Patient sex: M
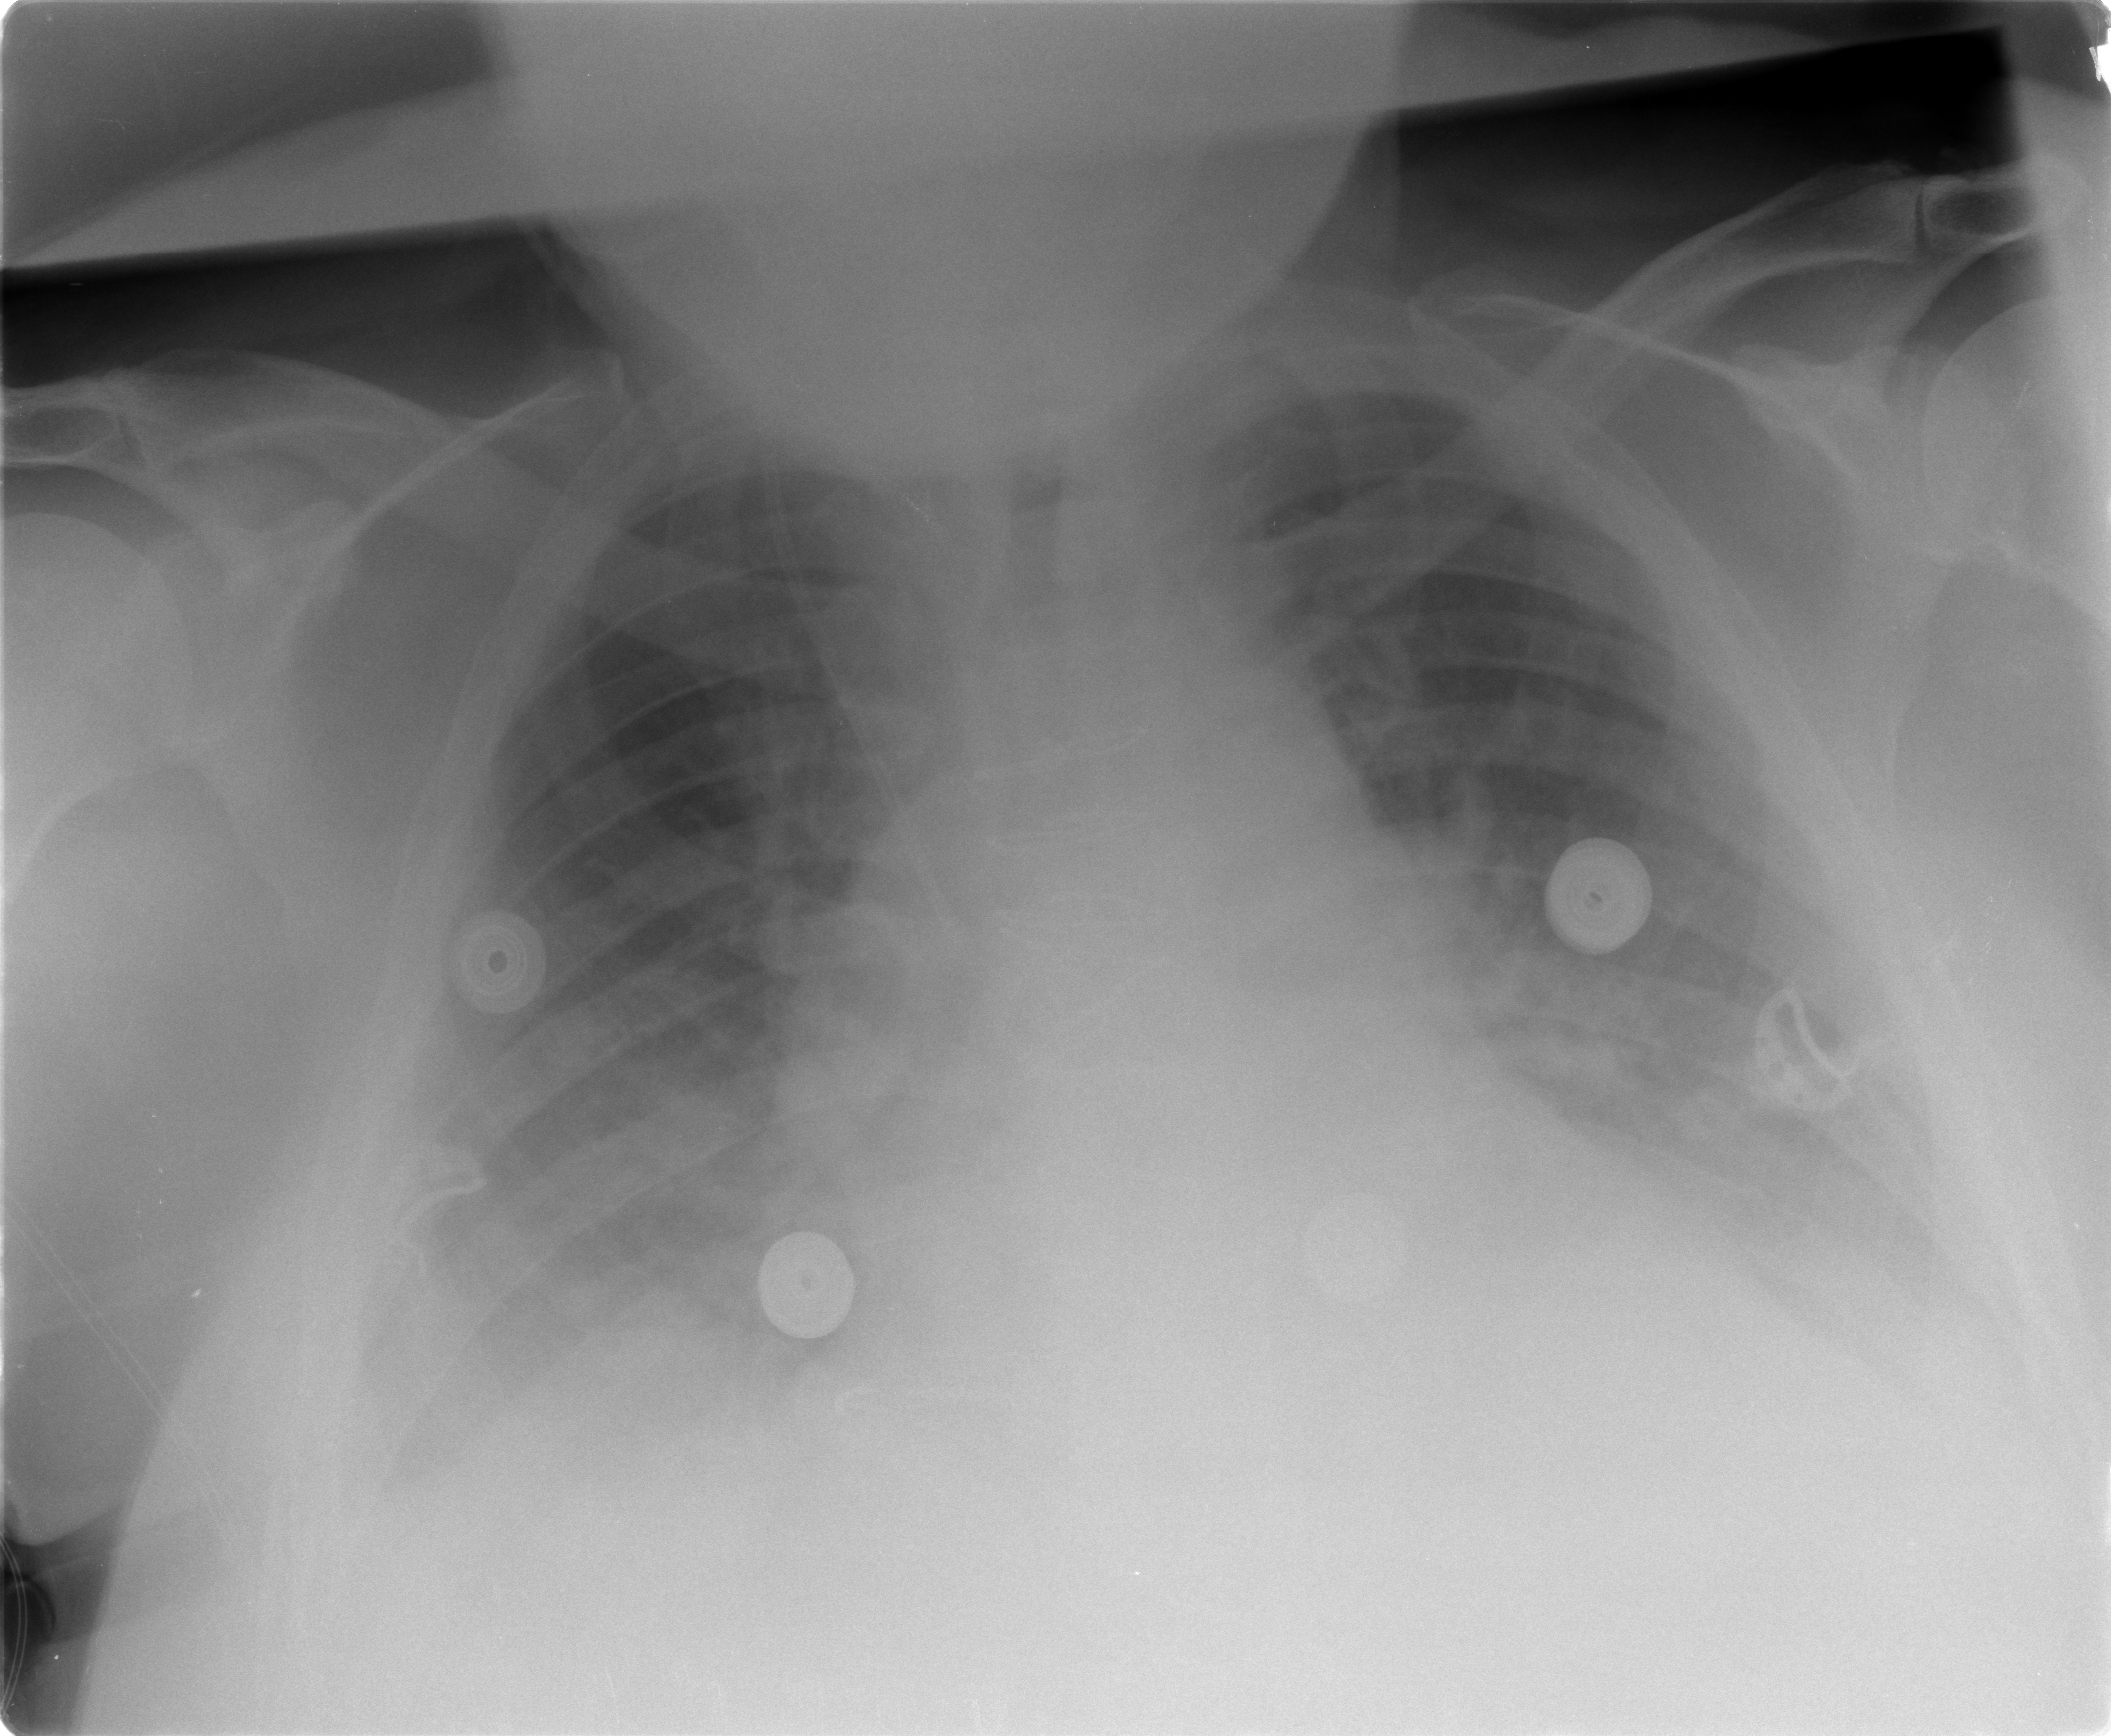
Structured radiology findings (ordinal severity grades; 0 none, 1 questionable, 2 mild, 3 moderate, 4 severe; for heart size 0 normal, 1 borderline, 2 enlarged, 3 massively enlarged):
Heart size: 1
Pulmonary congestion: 1
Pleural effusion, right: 2
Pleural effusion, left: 2
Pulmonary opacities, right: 0
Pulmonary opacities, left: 0
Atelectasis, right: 3
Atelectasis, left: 2